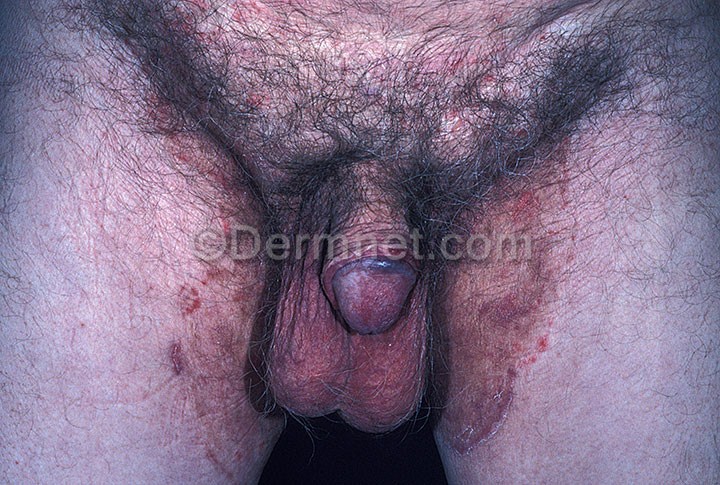
Disease: Tinea Ringworm Candidiasis and other Fungal Infections